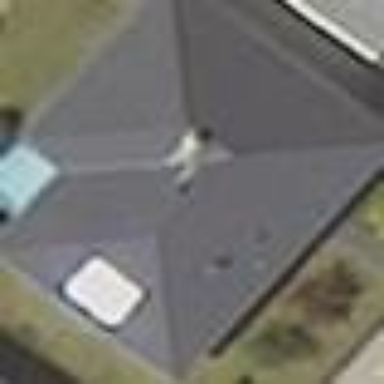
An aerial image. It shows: Simple house.